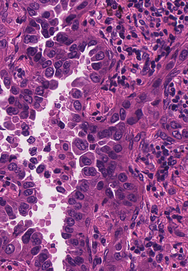
Tumor epithelial tissue: yes
Tumor-associated stroma tissue: yes
Normal tissue: no